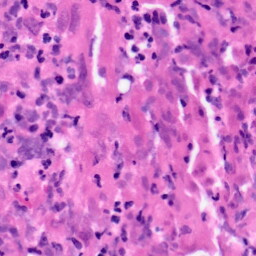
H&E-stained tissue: Pancreatic